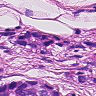
Metastatic tissue present: yes